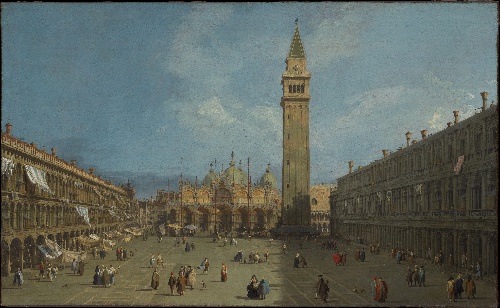
Title: Piazza San Marco
Artist: Canaletto (Giovanni Antonio Canal)
Artist bio: Italian, Venice 1697–1768 Venice
Date: late 1720s
Object type: Painting
Classification: Paintings
Medium: Oil on canvas
Dimensions: 27 x 44 1/4 in. (68.6 x 112.4 cm)
Department: European Paintings
Credit line: Purchase, Mrs. Charles Wrightsman Gift, 1988
Accession year: 1988
Repository: Metropolitan Museum of Art, New York, NY
Tags: Towers|Cities|Venice